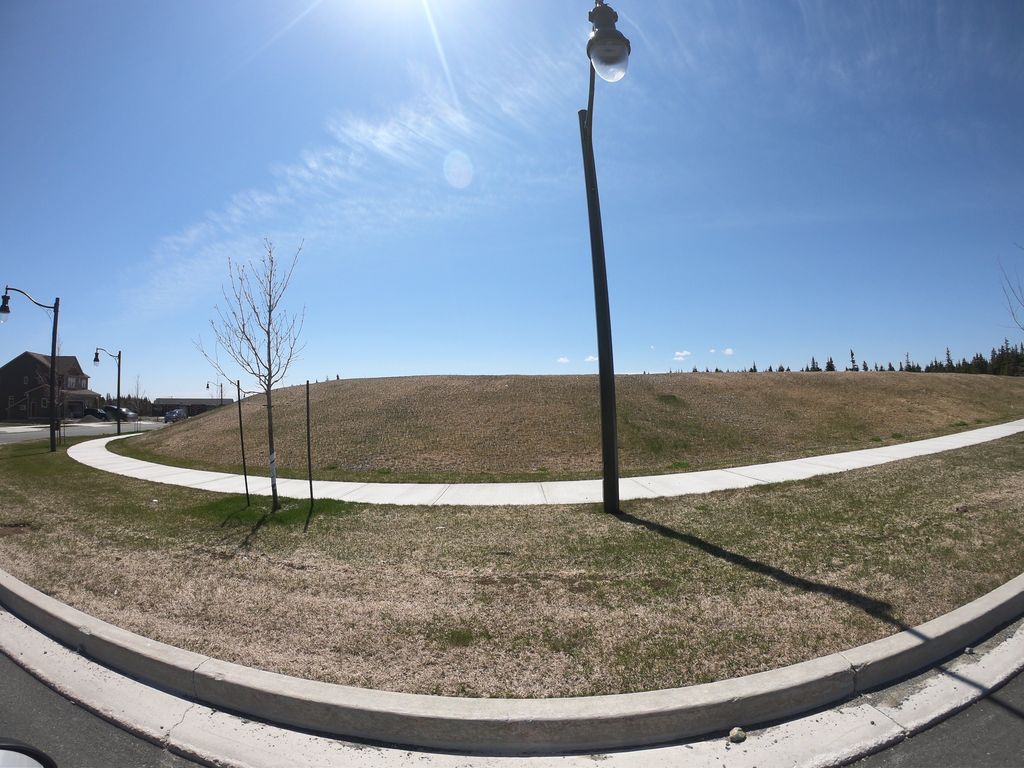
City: st_johns